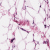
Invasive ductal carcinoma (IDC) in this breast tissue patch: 0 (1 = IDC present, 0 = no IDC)